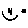
Label: smiley face